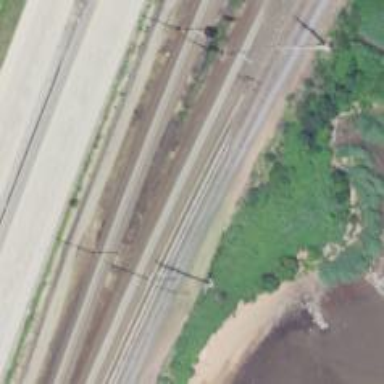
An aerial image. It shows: Railway track with contact lines for electrification.